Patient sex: F
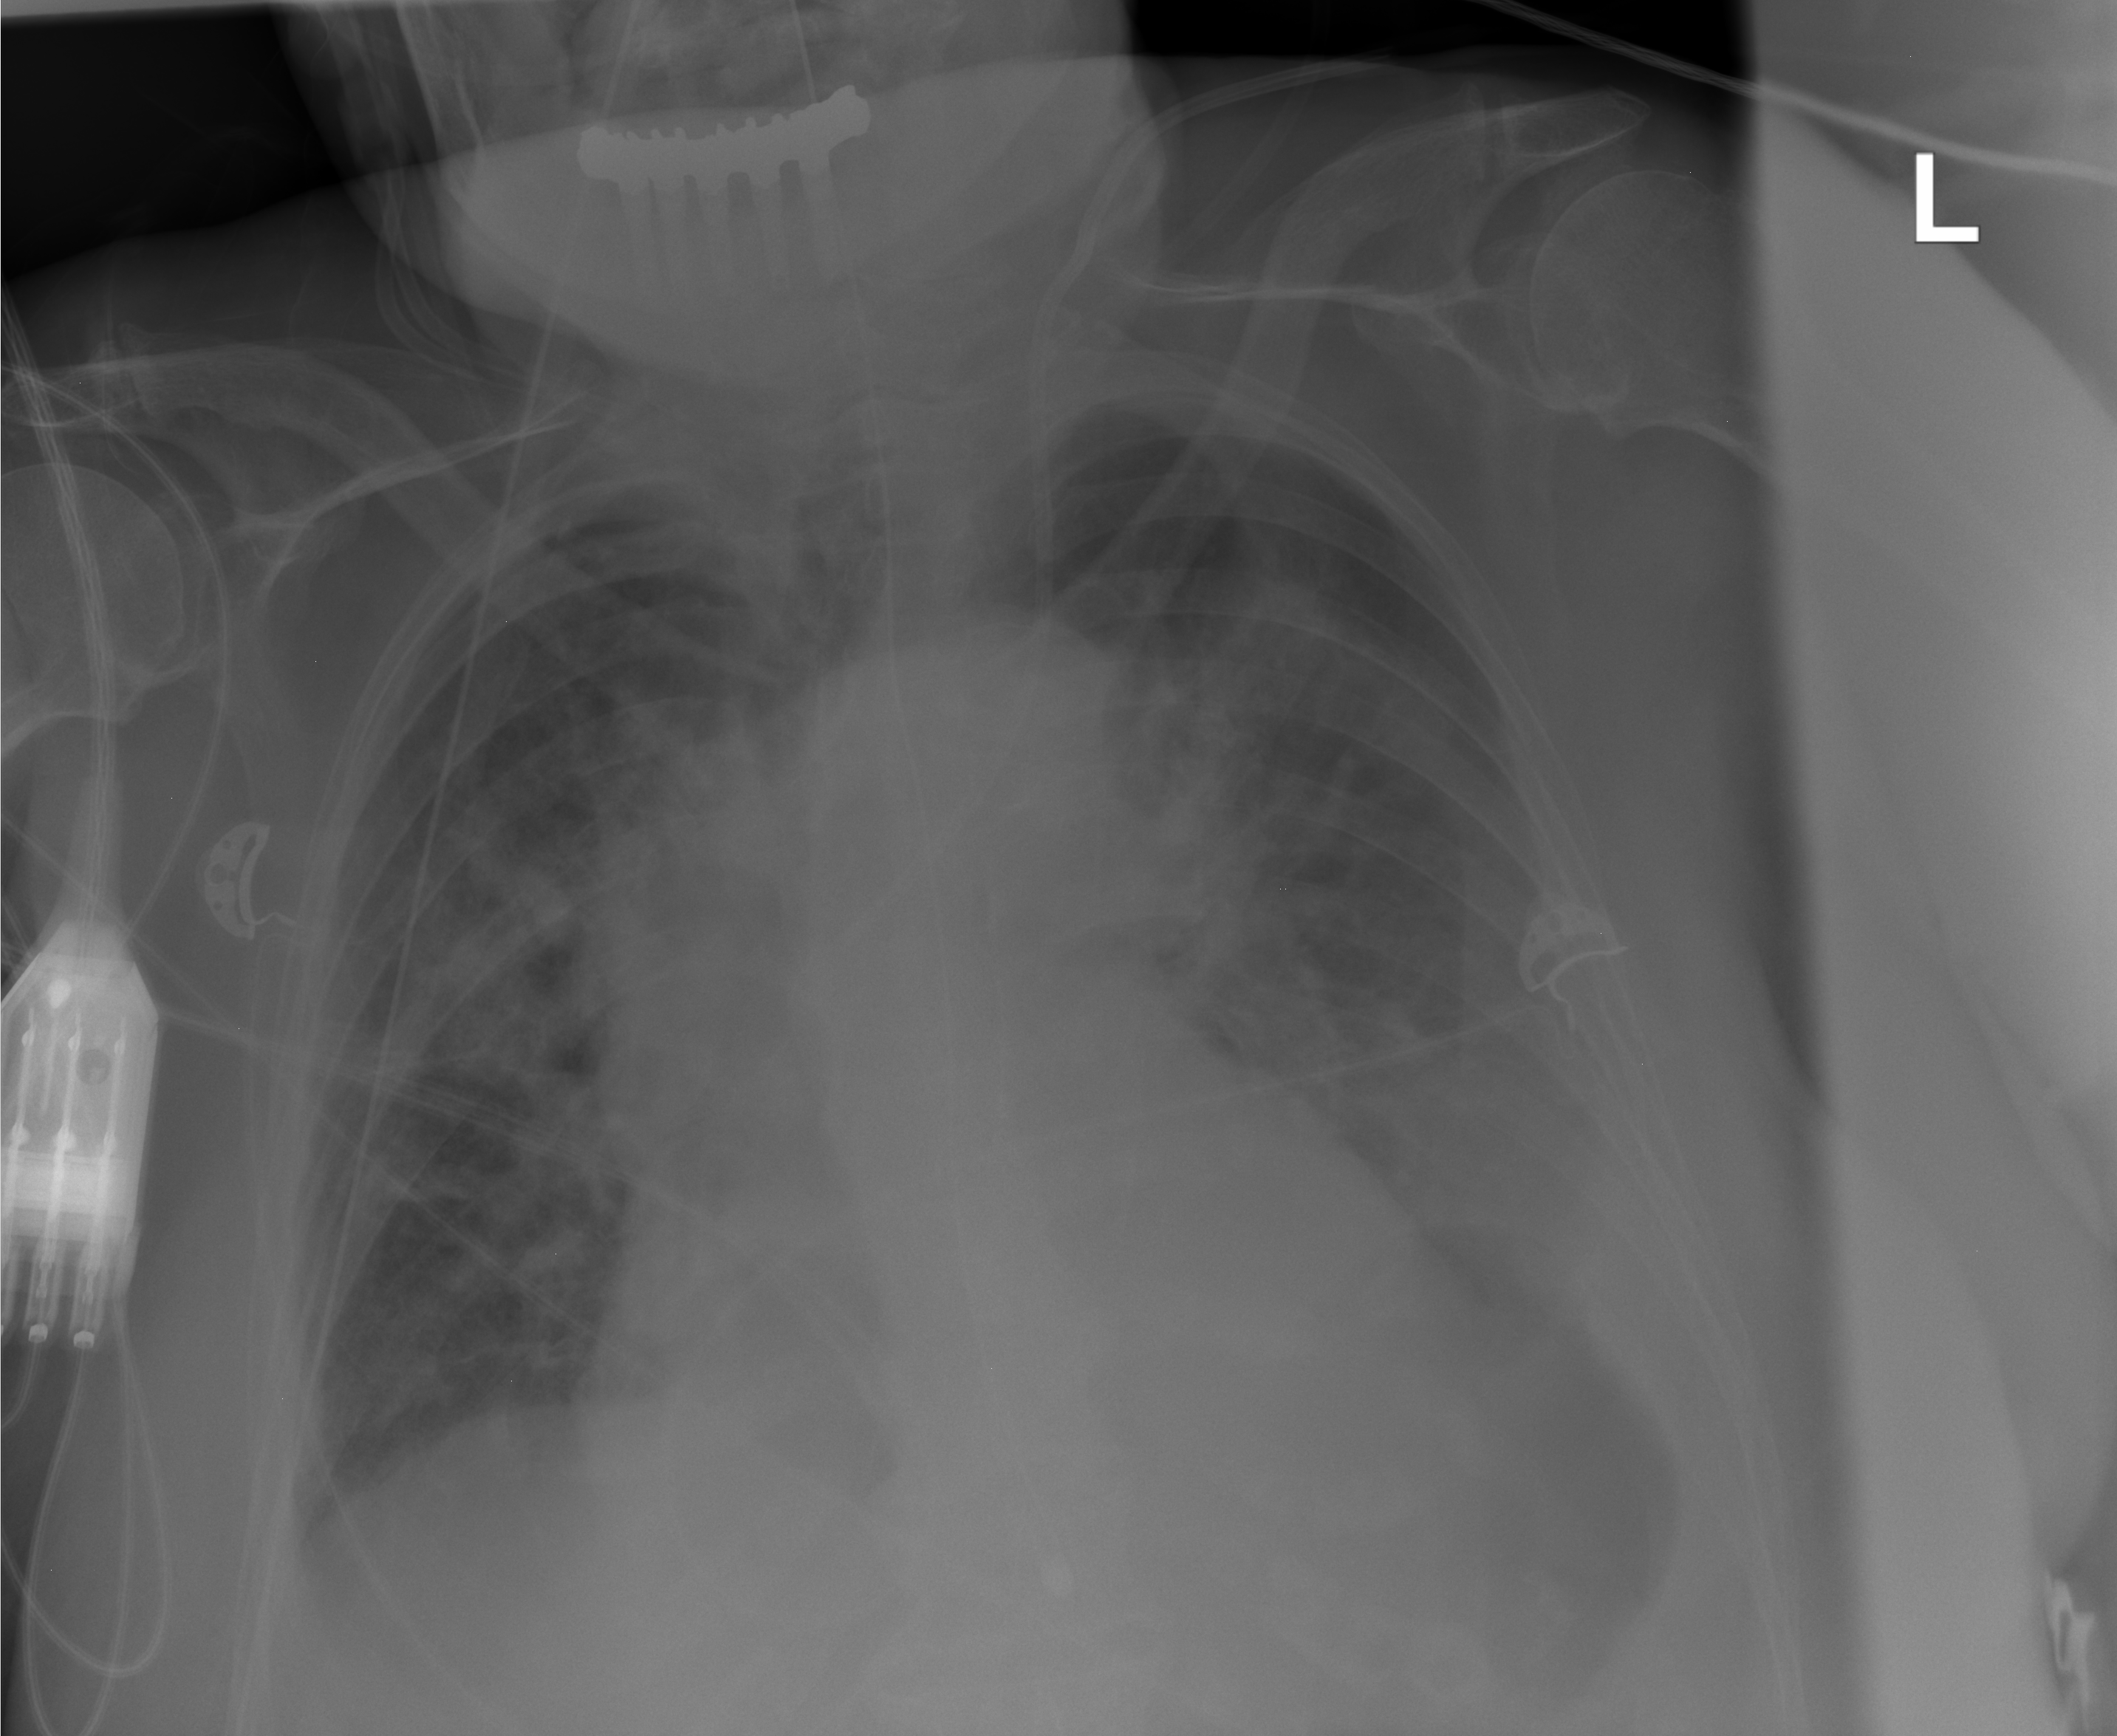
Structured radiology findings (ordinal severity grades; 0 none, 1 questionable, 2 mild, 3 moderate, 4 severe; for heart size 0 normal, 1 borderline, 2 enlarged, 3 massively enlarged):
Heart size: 2
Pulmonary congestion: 3
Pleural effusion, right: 1
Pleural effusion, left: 3
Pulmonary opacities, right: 0
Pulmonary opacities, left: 0
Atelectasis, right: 2
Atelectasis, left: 2